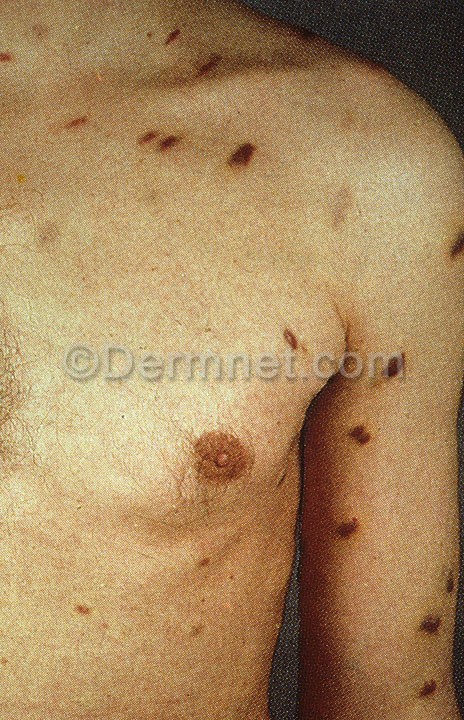
Disease: Herpes HPV and other STDs Photos